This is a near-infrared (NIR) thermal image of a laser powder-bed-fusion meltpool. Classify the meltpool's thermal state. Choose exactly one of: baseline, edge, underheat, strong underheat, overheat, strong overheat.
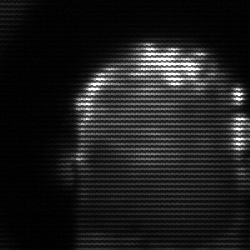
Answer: baseline